Field crop: tomato
Growth stage: 1
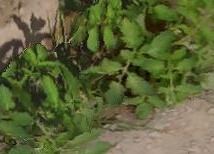
Species: tomato